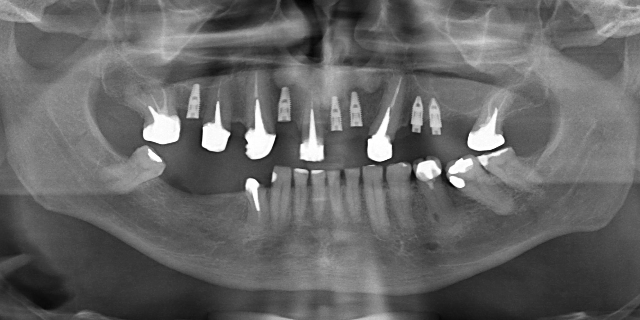
adult